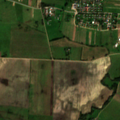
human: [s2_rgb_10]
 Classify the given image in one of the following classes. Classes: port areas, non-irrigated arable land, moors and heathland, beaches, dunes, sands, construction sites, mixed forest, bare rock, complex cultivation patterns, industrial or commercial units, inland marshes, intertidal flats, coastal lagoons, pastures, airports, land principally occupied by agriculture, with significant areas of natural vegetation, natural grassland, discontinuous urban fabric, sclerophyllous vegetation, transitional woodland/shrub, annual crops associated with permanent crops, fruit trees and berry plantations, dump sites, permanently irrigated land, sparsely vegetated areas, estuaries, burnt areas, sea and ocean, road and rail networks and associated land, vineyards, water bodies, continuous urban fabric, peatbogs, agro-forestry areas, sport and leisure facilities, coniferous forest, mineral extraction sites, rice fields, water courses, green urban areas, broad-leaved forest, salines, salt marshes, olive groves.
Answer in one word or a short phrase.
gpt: discontinuous urban fabric, non-irrigated arable land, complex cultivation patterns, land principally occupied by agriculture, with significant areas of natural vegetation